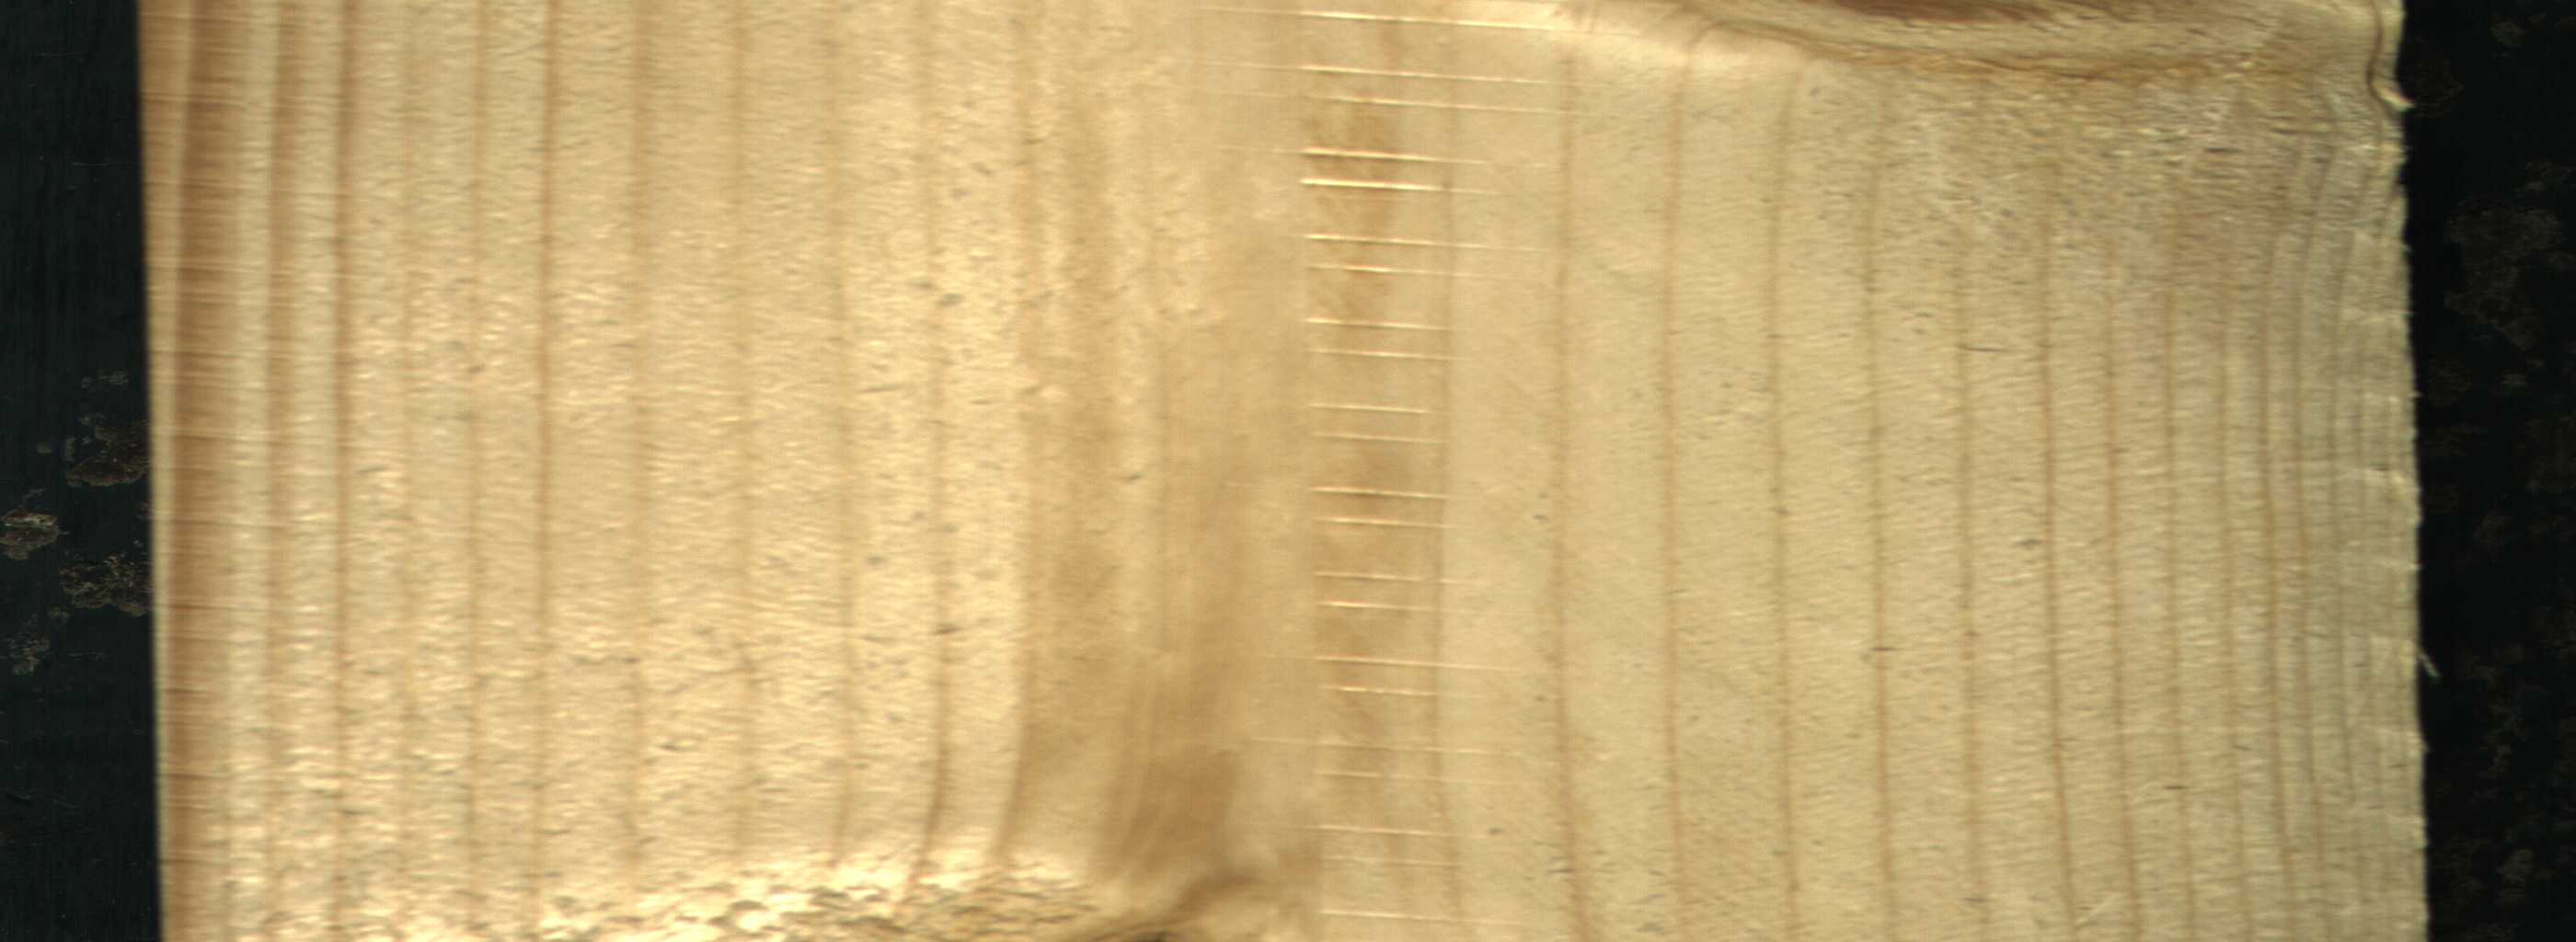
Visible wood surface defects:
Live_Knot